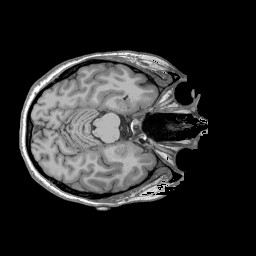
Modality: T1w
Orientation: coronal